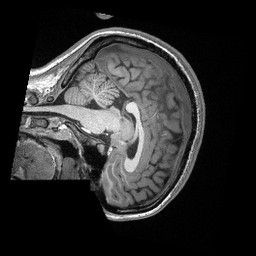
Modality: T1w
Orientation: sagittal
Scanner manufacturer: siemens
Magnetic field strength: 3 T
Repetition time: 2.3 s
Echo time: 0.00308 s